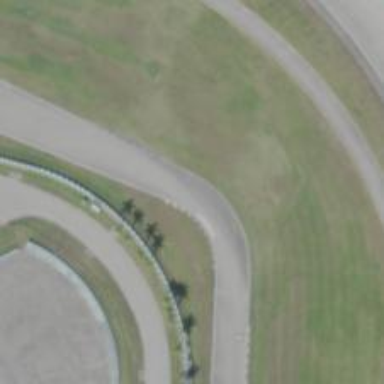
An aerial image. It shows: Motor sport raceway.